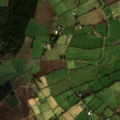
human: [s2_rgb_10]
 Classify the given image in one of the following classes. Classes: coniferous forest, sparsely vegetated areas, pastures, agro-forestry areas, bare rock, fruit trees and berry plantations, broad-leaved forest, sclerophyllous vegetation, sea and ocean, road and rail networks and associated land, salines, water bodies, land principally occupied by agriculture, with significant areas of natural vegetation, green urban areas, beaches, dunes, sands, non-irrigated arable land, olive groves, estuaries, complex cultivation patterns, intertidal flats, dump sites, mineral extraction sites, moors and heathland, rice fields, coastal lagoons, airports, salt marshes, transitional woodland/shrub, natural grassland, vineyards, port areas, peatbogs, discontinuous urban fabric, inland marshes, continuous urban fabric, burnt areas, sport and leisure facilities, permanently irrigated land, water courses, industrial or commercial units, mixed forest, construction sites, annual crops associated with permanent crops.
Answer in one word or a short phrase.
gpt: pastures, coniferous forest, transitional woodland/shrub, peatbogs